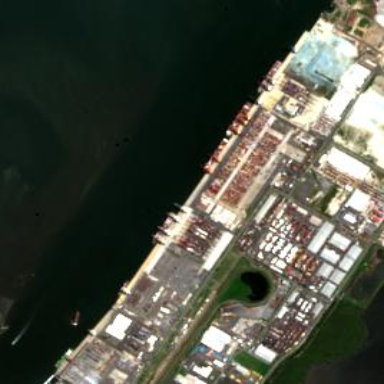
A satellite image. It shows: Industrial area designated for port activities.